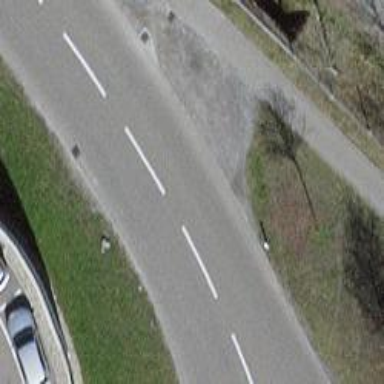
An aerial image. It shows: Asphalt road classified as tertiary.